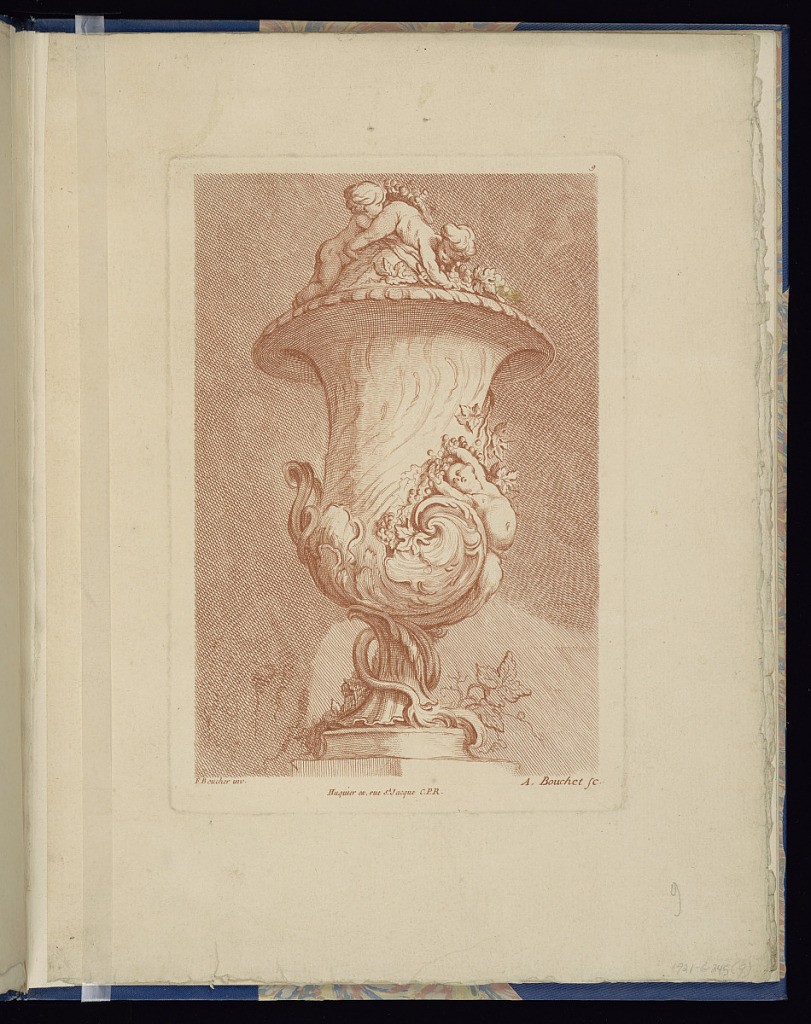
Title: Ornamental Vase Design
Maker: François Boucher, French, 1703–1770
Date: ca. 1738
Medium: Etching in red ink on cream laid paper
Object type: Bound print
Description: Vase with a long neck and two handles. The handle at left is composed of a feathered bird stretched across the body of the vase, its neck forming the handle curve and its beak prying open the lid at top. The right handle is of a sharper geometric form resting upon a mask. Leafy garland draped from the right handle to the pedestal. The belly of the vase has a scene of four nude women. There is a garden wall with trees behind indicated in the background. The plate is printed in red ink (sanguine). The plate is signed and numbered.